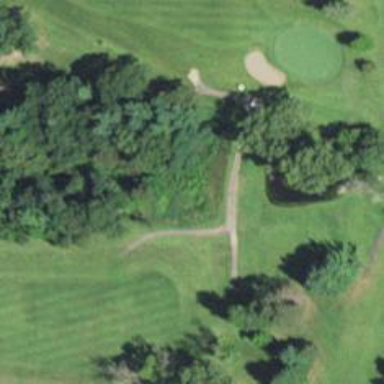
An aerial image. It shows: Footway that doubles as golf path.